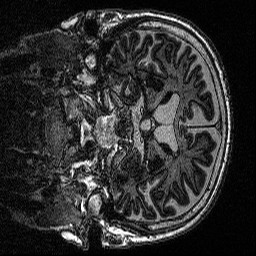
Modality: MP2RAGE
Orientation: coronal
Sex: male
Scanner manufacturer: siemens
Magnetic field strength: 3 T
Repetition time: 5 s
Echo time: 0.00292 s